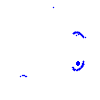
Particle: proton